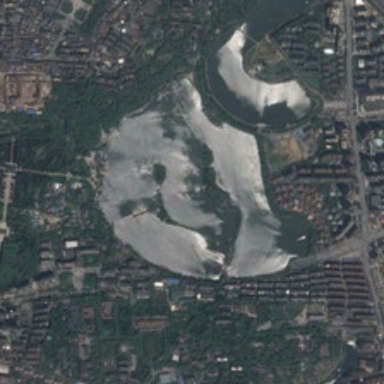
Many buildings are around a park with a large pond and green trees .